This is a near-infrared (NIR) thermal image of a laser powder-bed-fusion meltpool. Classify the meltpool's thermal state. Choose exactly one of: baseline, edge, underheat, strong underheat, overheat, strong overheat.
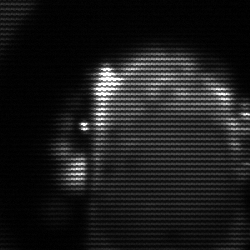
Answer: baseline